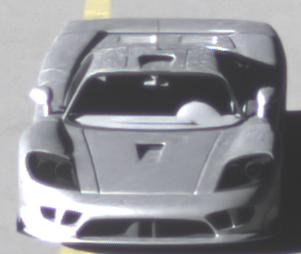
Make: Saleen
Model: S7
Detailed model: -
Model produced from: 2000
Model produced until: 2008
Doors: 2
Color: white
Road condition: dry road
Daytime: morning or afternoon
Contrast: high contrast